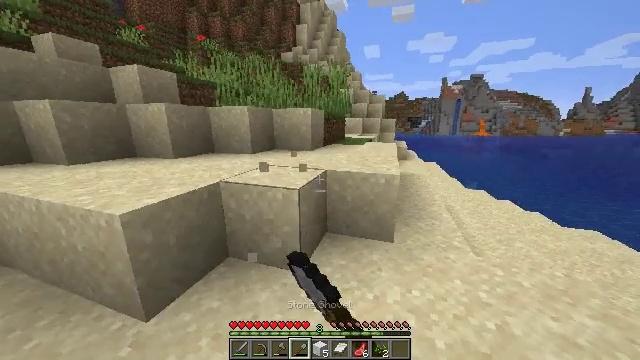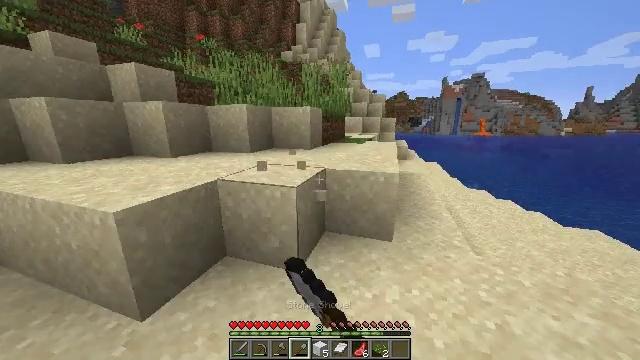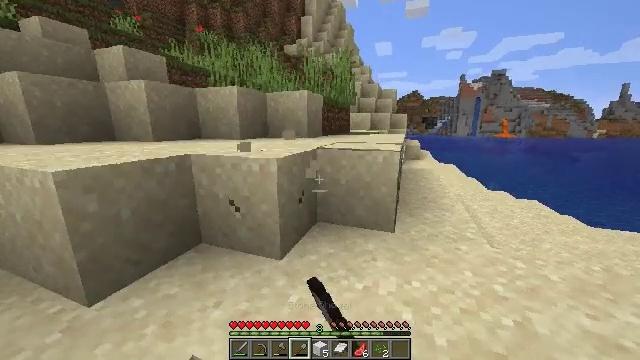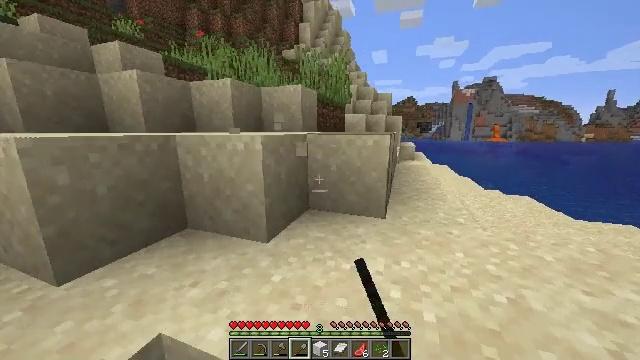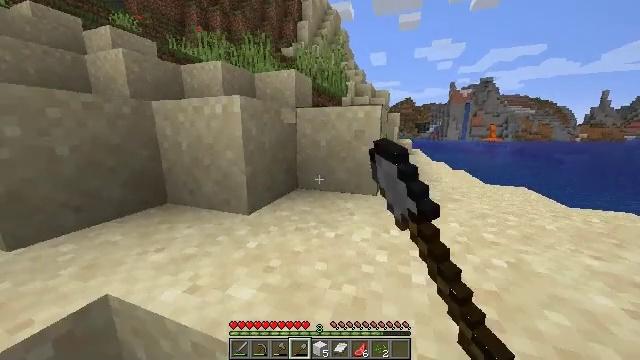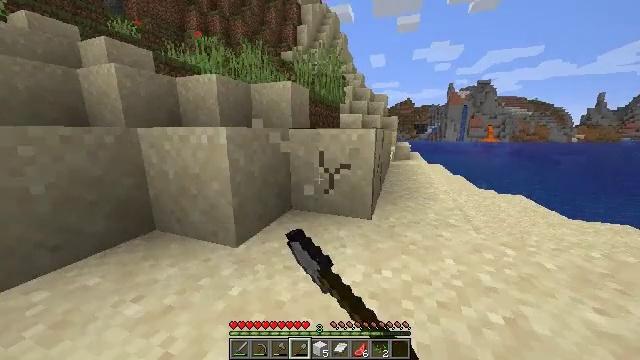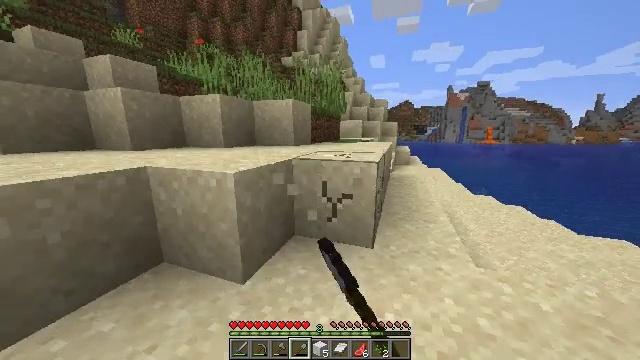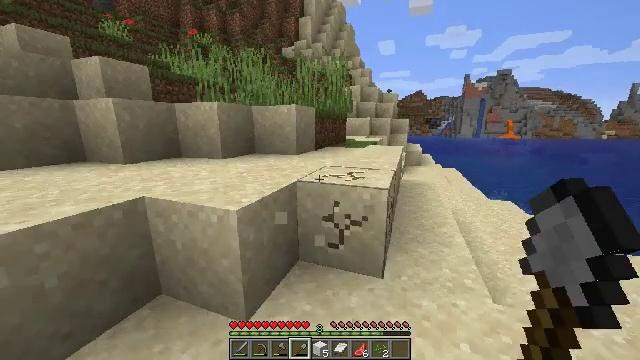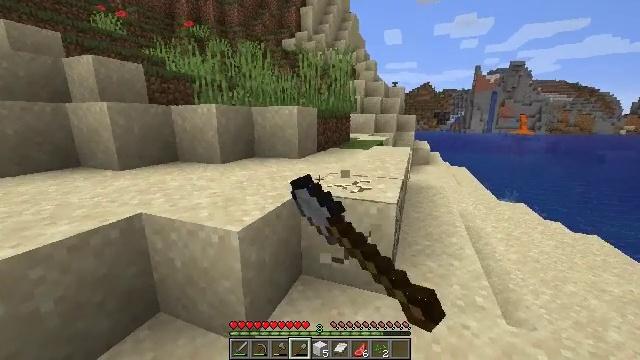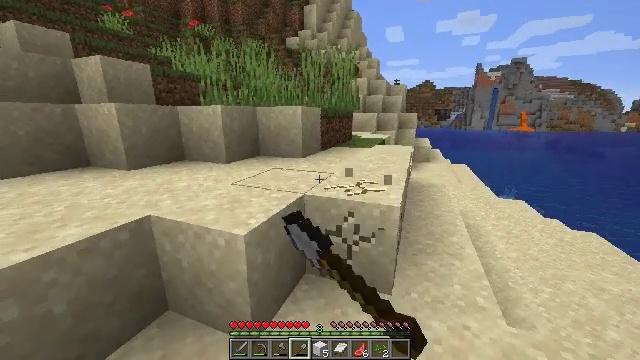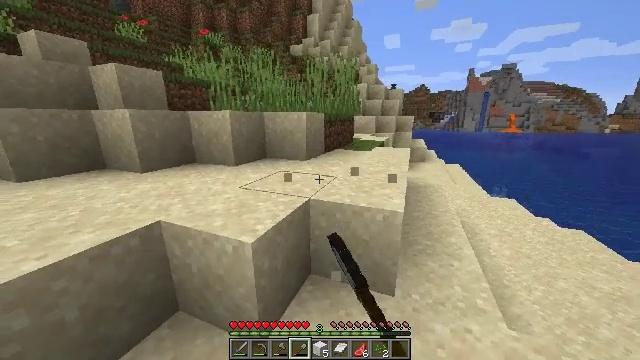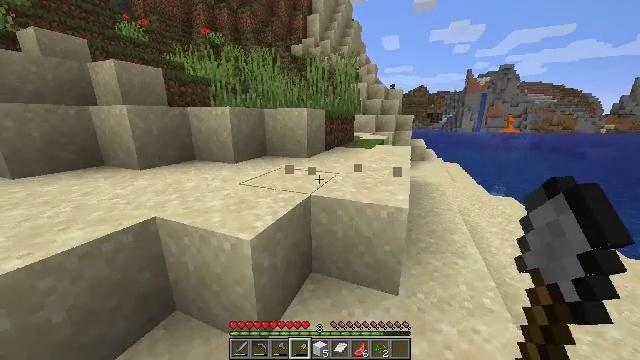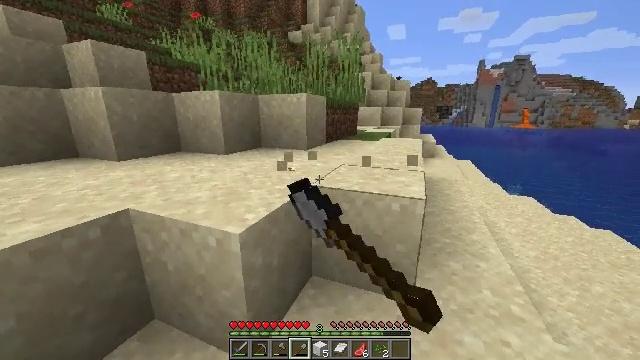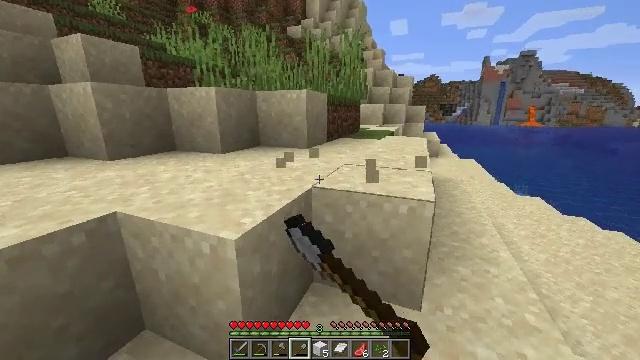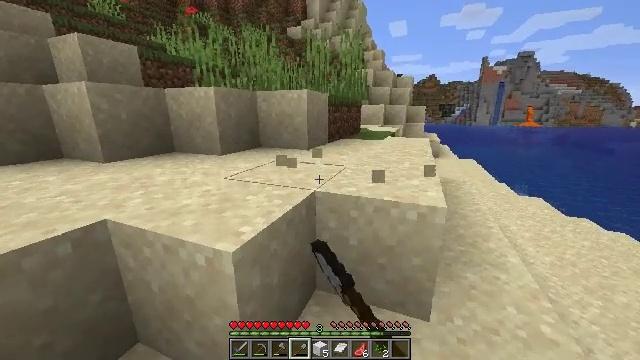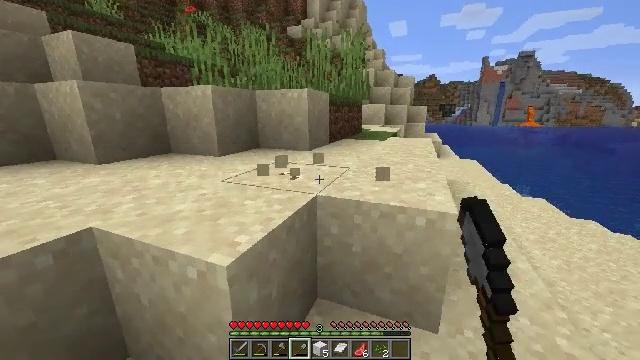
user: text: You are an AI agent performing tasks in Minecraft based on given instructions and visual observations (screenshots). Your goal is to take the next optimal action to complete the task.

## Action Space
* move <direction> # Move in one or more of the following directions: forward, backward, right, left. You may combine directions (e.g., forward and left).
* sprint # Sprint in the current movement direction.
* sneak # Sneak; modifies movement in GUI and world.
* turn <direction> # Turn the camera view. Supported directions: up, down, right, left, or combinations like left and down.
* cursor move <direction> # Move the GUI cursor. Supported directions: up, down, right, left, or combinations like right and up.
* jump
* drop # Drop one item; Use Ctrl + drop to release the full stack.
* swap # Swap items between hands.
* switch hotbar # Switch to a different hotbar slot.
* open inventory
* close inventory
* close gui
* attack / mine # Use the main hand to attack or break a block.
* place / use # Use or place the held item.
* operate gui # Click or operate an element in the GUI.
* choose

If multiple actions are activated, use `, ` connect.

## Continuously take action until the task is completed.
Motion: motion action
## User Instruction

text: Collect sand to make glass.
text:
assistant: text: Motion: move forward, sprint, attack / mine, jump
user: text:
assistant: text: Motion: move forward, sprint, turn left and up, attack / mine, jump
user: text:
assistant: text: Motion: move forward, sprint, attack / mine, jump
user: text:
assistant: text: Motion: move forward, sprint, attack / mine, jump
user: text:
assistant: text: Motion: move forward, sprint, attack / mine, jump
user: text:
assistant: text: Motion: move forward, sprint, attack / mine, jump
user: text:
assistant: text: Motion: move forward, sprint, attack / mine, jump
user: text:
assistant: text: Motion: move forward, sprint, attack / mine, jump
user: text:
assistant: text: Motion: move forward, sprint, turn down, attack / mine, jump
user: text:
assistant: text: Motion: move forward, sprint, attack / mine, jump
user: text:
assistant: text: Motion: move forward, sprint, attack / mine, jump
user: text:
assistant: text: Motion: move forward, attack / mine
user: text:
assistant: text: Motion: move forward, attack / mine
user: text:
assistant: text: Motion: attack / mine
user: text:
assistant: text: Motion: attack / mine
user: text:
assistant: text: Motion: attack / mine
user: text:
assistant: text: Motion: attack / mine
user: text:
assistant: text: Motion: attack / mine
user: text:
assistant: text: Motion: attack / mine
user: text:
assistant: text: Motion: attack / mine
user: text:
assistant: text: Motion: attack / mine
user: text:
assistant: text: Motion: attack / mine
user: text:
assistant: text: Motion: attack / mine
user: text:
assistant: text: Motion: attack / mine
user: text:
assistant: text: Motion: turn left, attack / mine
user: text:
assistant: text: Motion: turn left and down, attack / mine
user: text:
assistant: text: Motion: turn left and down, attack / mine
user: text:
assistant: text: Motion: attack / mine
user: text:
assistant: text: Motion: attack / mine
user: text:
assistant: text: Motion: attack / mine